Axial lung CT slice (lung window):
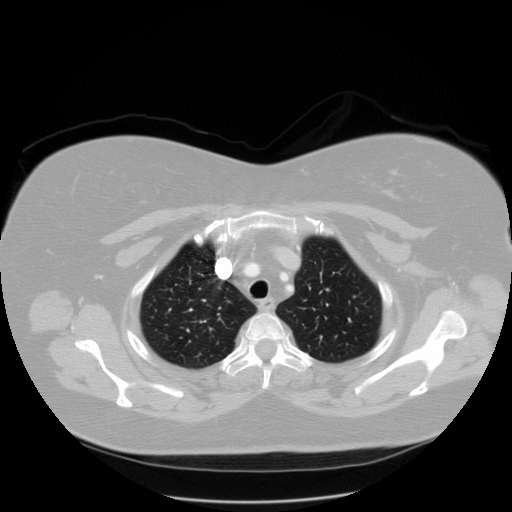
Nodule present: no